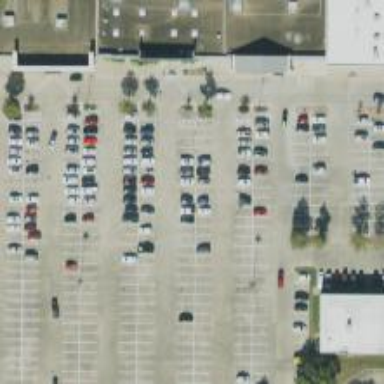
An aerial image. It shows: Parking space.